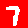
Digit: 7